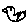
Label: bird